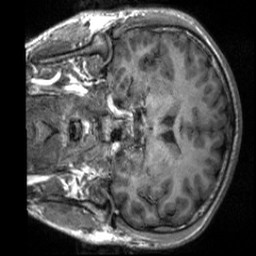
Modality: T1w
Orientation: coronal
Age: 22
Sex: male
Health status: healthy
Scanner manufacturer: siemens
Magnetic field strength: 3 T
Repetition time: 2 s
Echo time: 0.00232 s